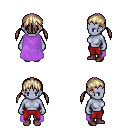
a pixel art fantasy rpg character, female body template, dark elf, purple skin, lavender cape, red pants, white blonde twin-tailed hairstyle, maroon shoes, four views (front, back, left, right), 2x2 character sprite sheet, small pixel art, hard edges, no anti-aliasing